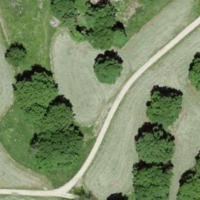
EUNIS habitat code: 24
Species observed at this site:
Cardamine heptaphylla
Fagus sylvatica